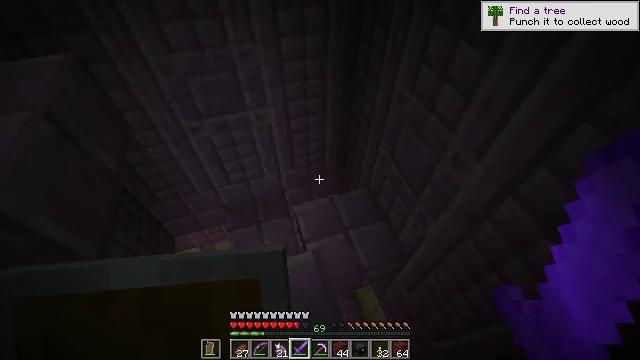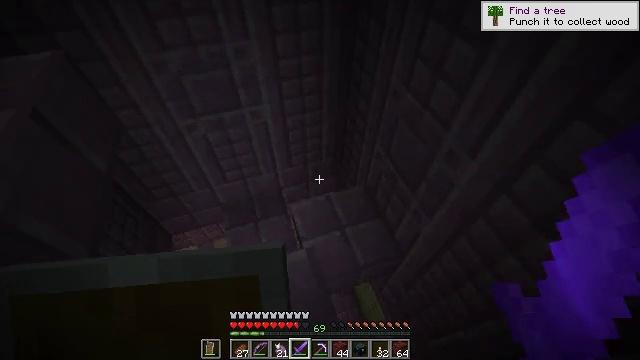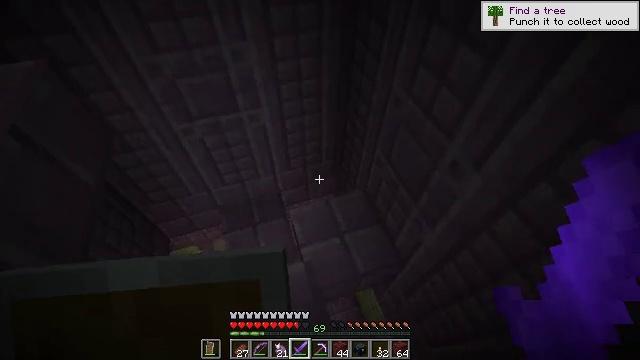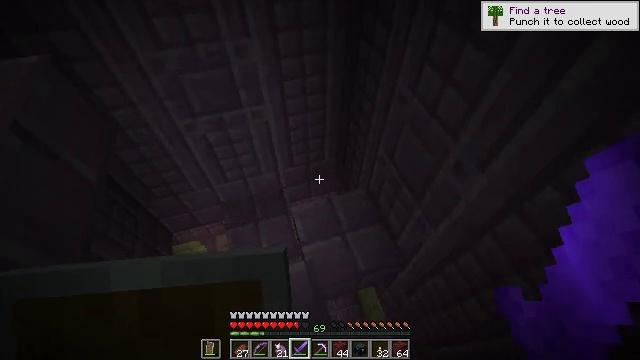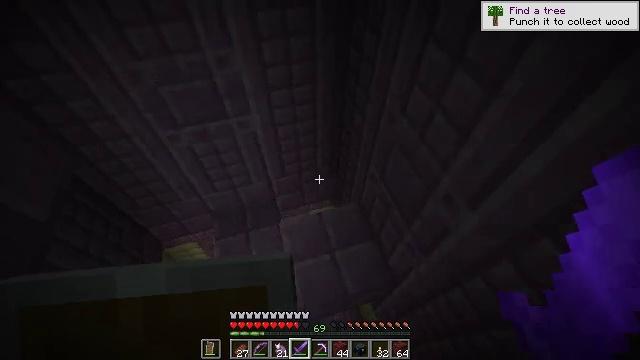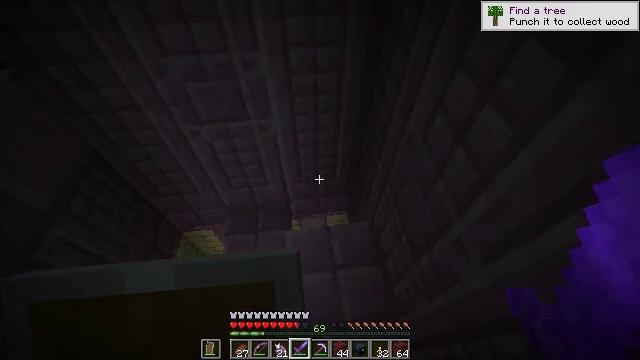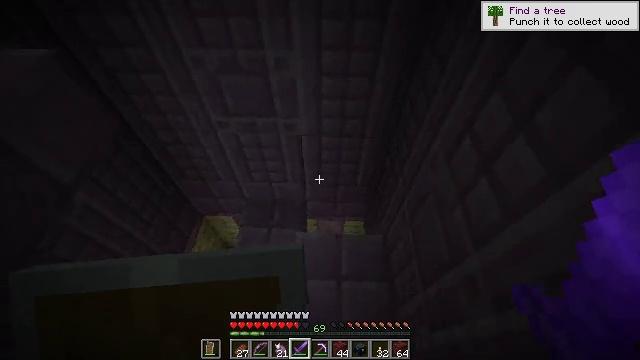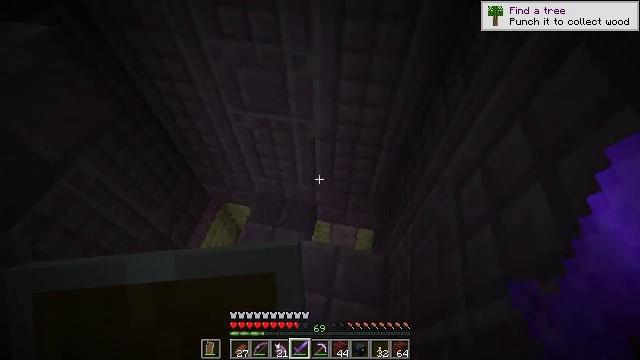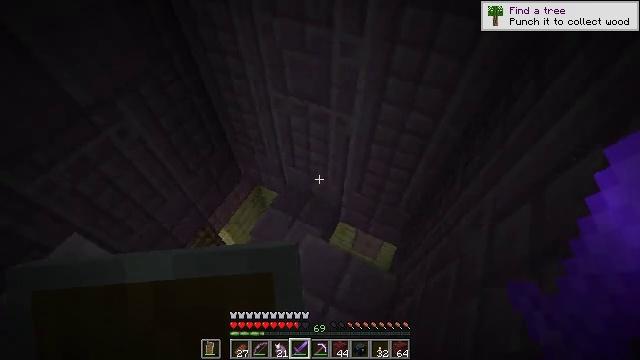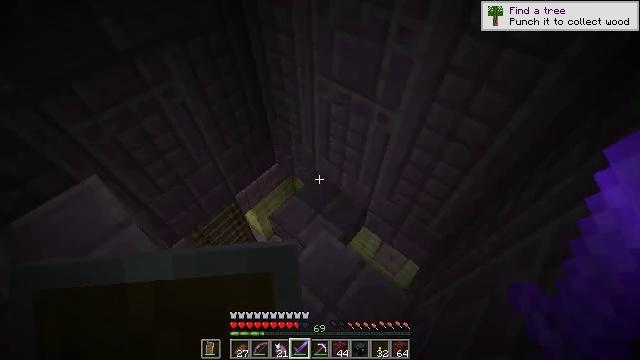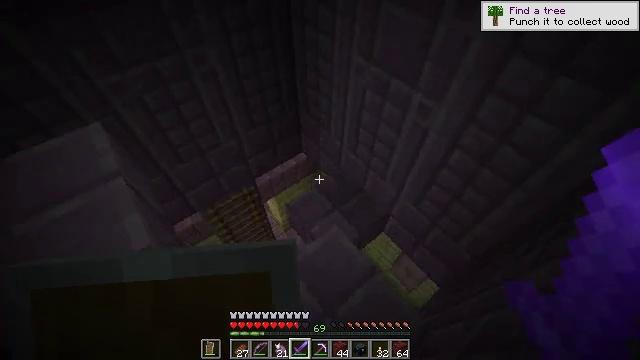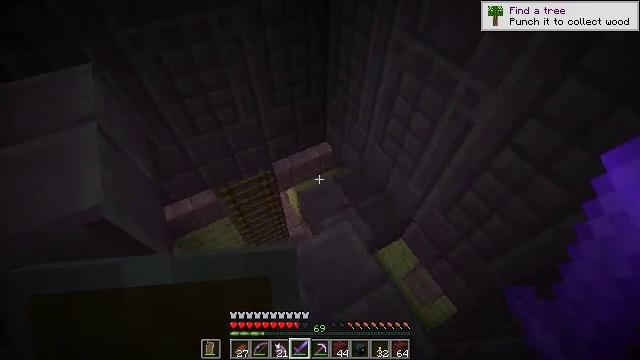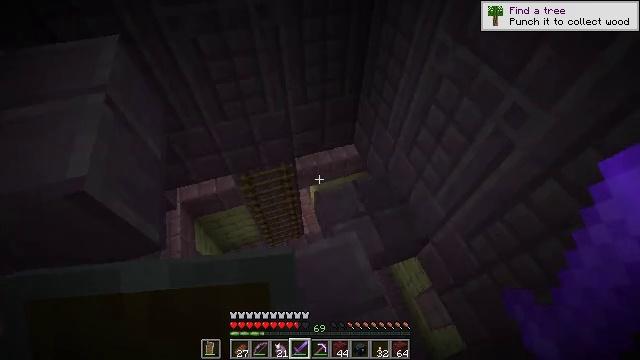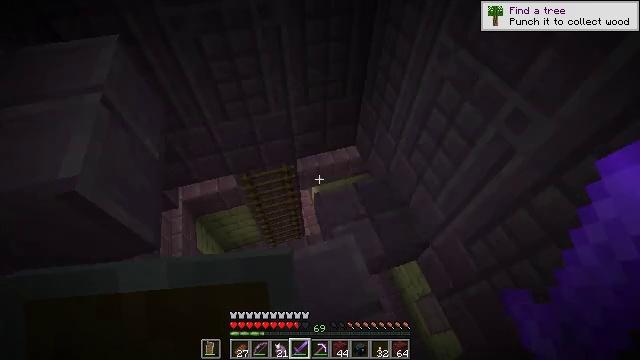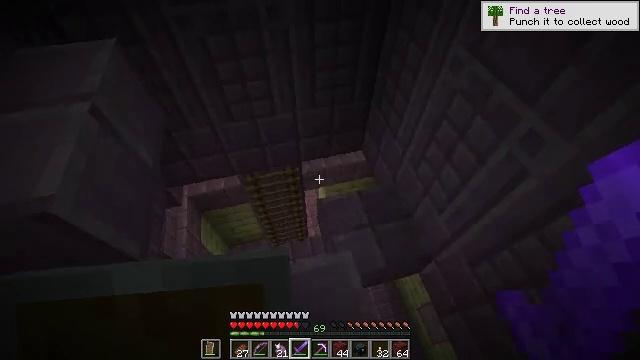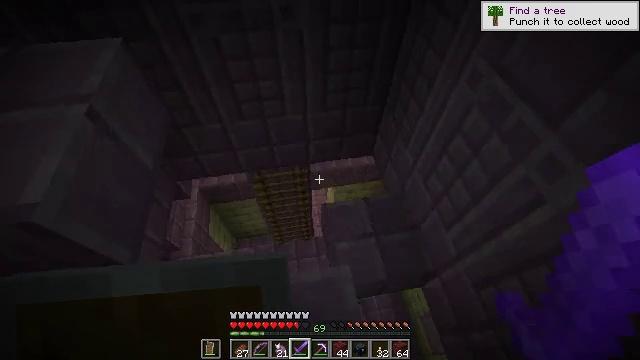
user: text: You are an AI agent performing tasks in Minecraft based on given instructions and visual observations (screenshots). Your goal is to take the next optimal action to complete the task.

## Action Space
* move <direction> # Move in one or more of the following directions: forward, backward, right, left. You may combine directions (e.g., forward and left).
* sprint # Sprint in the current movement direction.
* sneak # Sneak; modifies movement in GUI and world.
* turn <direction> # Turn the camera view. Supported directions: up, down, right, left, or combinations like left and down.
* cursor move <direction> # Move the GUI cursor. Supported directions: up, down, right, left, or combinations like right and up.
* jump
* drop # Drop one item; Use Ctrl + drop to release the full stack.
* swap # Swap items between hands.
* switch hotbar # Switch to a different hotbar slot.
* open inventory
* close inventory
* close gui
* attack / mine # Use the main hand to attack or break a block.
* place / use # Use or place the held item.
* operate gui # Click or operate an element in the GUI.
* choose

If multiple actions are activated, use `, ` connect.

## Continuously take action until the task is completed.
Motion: motion action
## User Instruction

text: Kill an enderman.
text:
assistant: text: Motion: no_op
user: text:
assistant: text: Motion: move forward
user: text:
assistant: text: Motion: move forward and move right, turn left
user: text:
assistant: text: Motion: move forward and move right
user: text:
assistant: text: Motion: move forward and move right, turn left
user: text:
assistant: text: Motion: move forward and move right, turn left
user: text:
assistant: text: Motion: move forward and move right, turn left
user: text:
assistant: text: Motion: move forward and move right, turn left
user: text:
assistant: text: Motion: move forward and move right, turn left
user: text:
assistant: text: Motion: move forward, turn left
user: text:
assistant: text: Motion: turn left
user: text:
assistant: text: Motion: turn left
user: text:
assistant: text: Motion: turn left
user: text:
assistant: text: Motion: move forward, turn left
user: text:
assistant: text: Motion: move forward and move right, turn left
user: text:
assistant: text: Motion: move forward and move right, turn left
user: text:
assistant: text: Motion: move forward and move right, turn left and down
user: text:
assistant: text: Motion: move forward and move right, turn left
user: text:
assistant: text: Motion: move forward and move right, turn left
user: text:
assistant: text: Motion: move forward and move right, turn left and down
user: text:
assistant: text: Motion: move forward and move right, turn left
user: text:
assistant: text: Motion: turn left
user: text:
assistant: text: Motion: turn left and down
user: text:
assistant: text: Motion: turn left and down
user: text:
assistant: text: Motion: turn left and up
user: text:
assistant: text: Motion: turn left and up
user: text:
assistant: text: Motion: no_op
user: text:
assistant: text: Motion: no_op
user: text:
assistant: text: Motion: no_op
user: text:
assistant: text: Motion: turn right